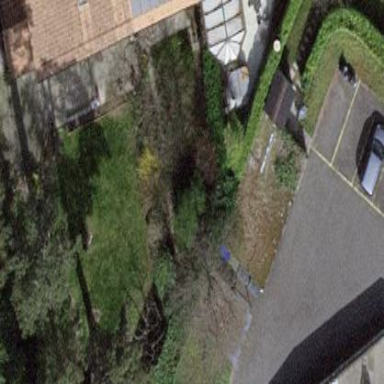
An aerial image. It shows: Garden surrounded by fence.